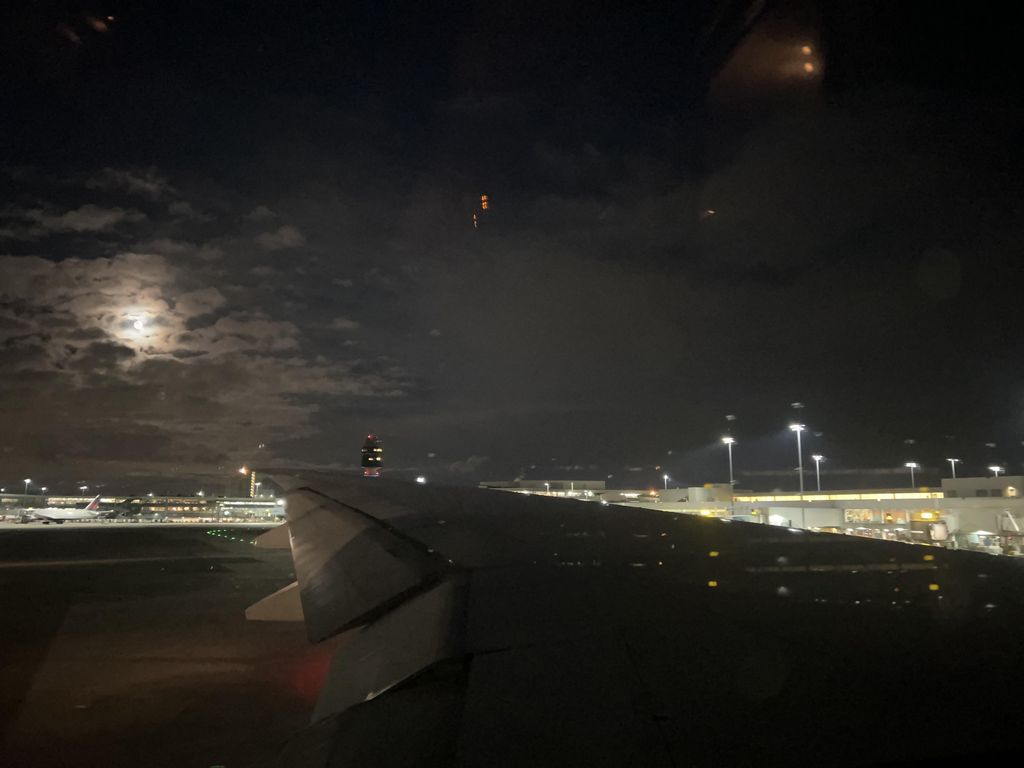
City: vancouver